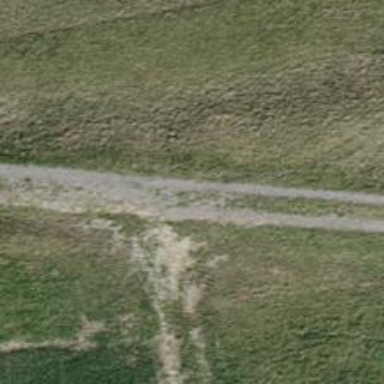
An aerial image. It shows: Gravel track with Grade 3 quality.